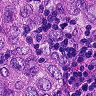
Metastatic tissue present: yes